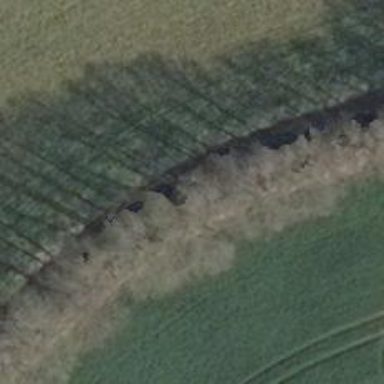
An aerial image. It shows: Row of deciduous broadleaved trees.